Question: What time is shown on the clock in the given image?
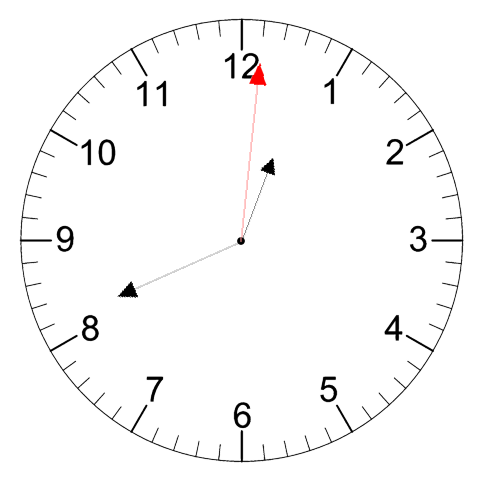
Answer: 12:41:01